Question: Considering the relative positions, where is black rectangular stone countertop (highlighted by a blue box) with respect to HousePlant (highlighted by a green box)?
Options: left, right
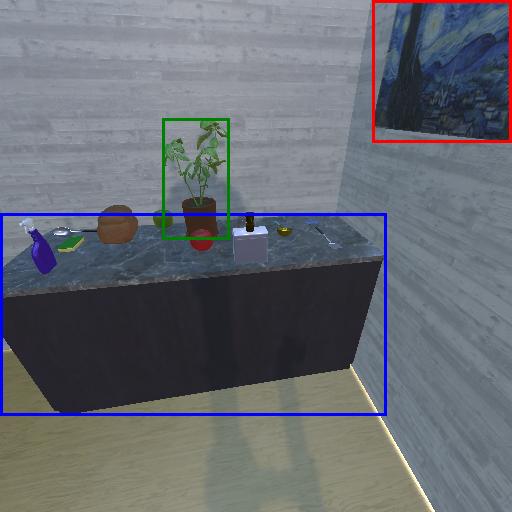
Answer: left